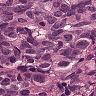
Metastatic tissue present: yes